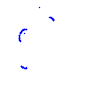
Particle: proton